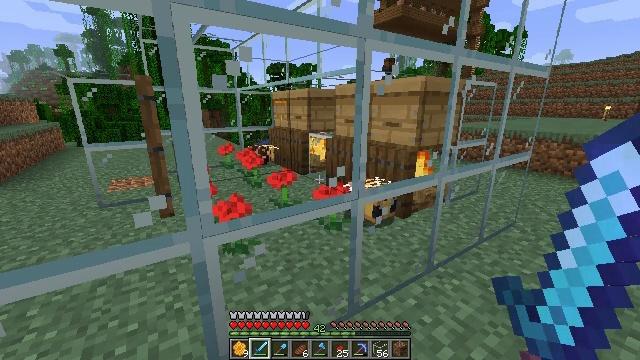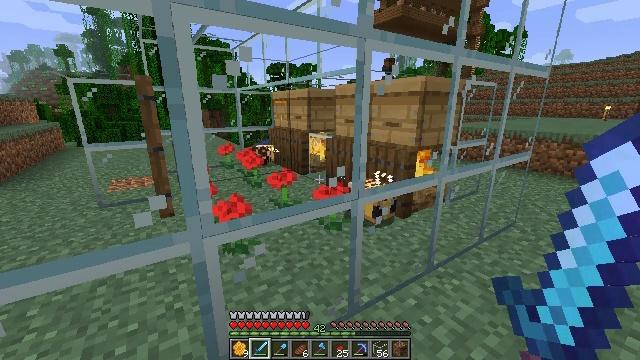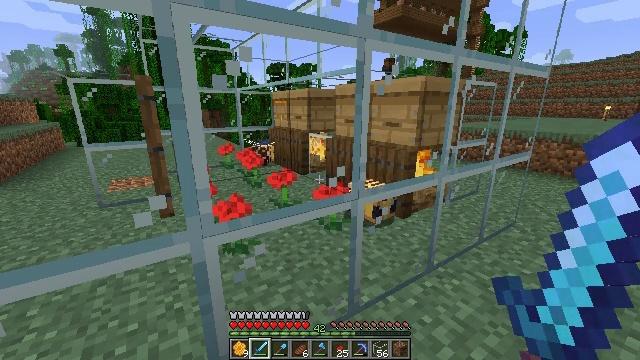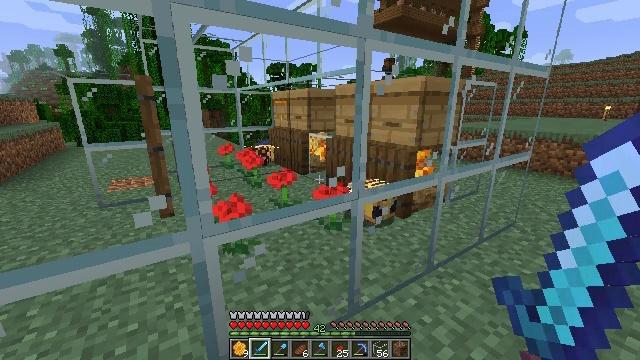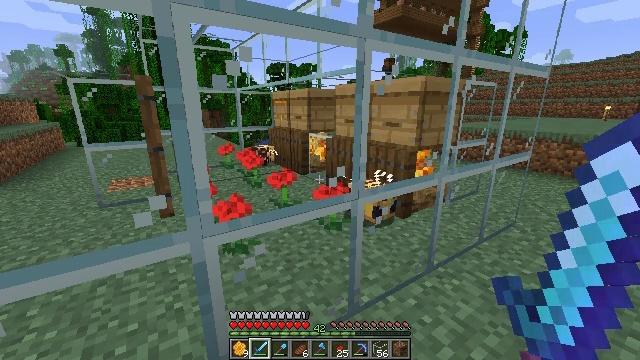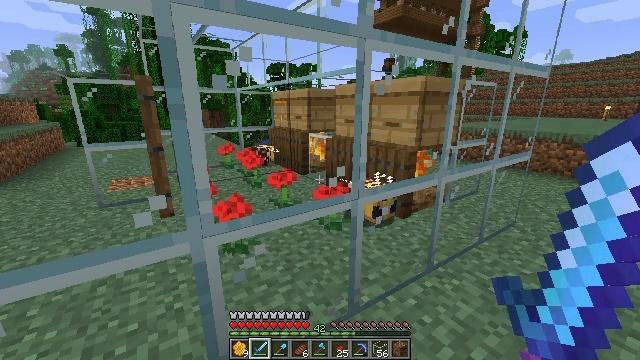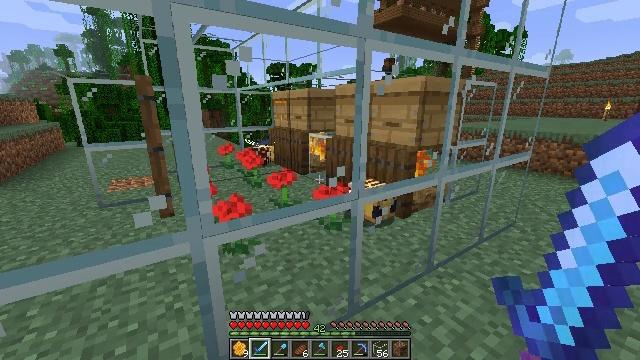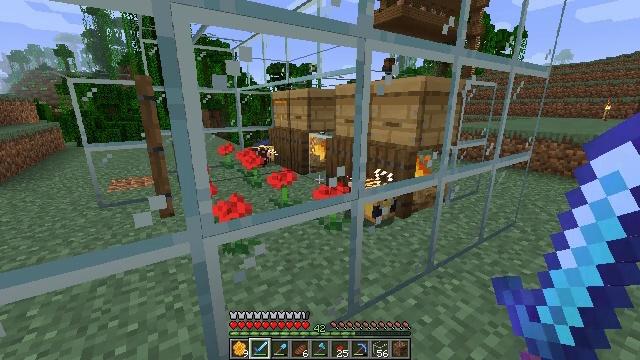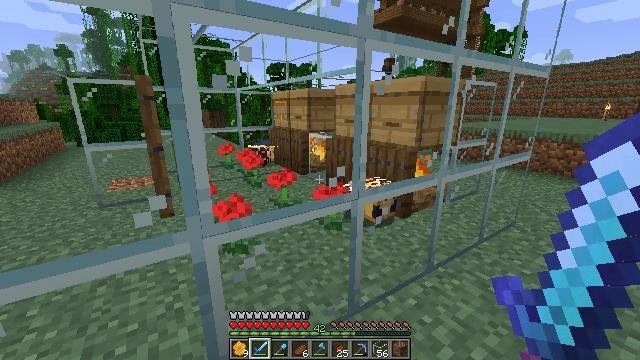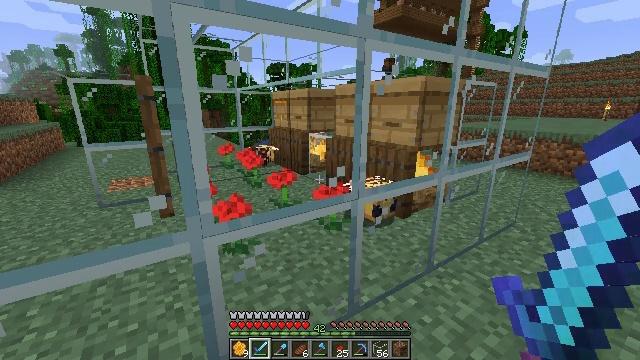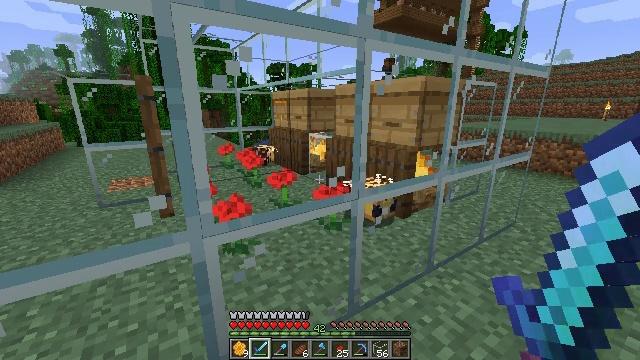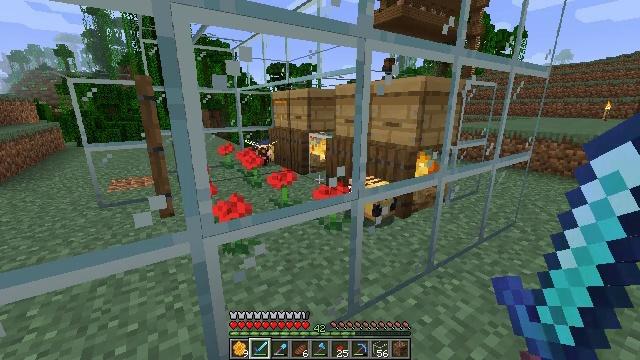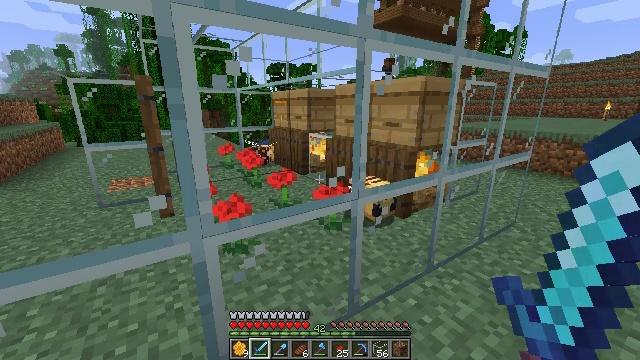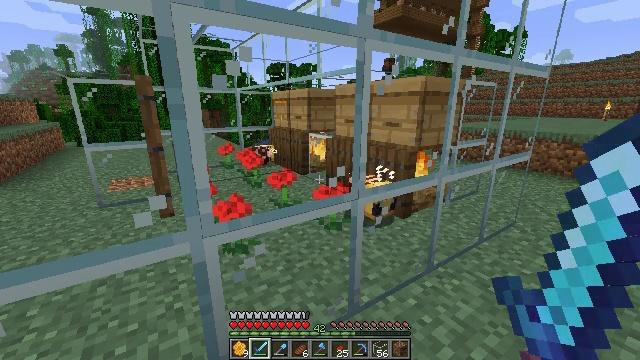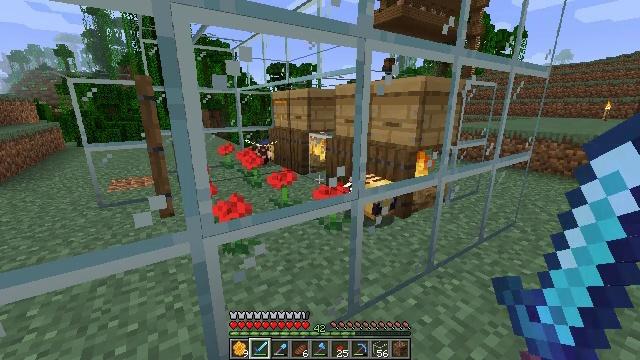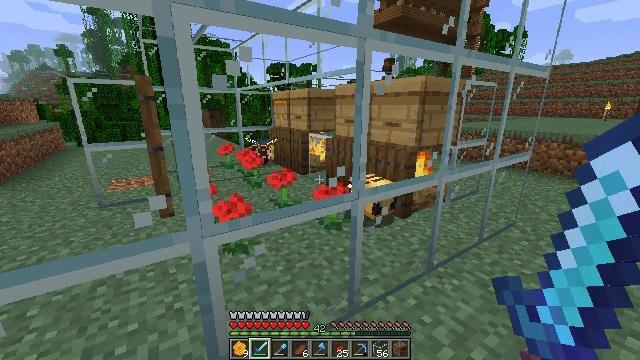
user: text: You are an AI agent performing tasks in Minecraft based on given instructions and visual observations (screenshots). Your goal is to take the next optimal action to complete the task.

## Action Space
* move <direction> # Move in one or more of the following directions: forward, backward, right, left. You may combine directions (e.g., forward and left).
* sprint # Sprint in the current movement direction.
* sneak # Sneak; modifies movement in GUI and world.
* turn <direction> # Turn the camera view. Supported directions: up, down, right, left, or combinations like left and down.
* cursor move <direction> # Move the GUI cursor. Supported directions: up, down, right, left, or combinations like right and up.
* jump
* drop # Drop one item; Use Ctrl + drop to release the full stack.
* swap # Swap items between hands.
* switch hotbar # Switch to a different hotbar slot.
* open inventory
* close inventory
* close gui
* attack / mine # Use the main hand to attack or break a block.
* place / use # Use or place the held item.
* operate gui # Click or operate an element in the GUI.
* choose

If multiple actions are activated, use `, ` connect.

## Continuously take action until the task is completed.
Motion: motion action
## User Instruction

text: Mine the beehive on the tree.
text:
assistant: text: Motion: no_op
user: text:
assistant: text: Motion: no_op
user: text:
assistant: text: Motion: no_op
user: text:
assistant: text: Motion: no_op
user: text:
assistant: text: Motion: no_op
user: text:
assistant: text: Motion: no_op
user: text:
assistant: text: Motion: no_op
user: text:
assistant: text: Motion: no_op
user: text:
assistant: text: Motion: no_op
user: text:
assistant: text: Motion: no_op
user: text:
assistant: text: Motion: no_op
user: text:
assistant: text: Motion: no_op
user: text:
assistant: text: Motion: no_op
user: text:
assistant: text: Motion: no_op
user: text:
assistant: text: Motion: no_op
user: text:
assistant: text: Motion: no_op
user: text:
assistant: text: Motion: no_op
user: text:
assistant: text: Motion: no_op
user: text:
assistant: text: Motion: no_op
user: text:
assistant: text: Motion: no_op
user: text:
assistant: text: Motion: no_op
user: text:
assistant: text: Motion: no_op
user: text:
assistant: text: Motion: no_op
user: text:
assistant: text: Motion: no_op
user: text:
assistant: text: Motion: no_op
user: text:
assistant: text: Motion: no_op
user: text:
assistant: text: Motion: no_op
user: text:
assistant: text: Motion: no_op
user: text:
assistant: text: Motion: no_op
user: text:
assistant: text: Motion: no_op